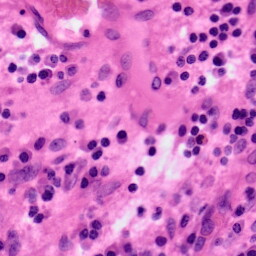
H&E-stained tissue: Colon